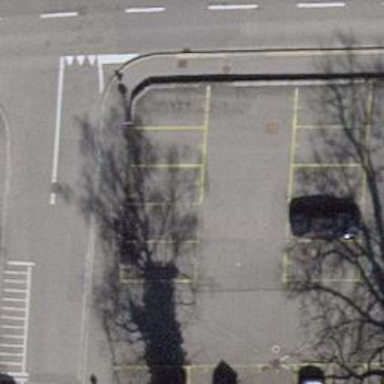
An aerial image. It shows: Asphalt parking aisle along service road.